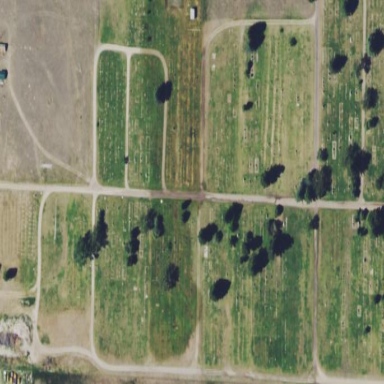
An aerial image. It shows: Cemetery.